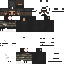
A male human skin with dark skin, wearing brown long hair dressed in a blue hoodie and black pants, featuring a closed mouth.